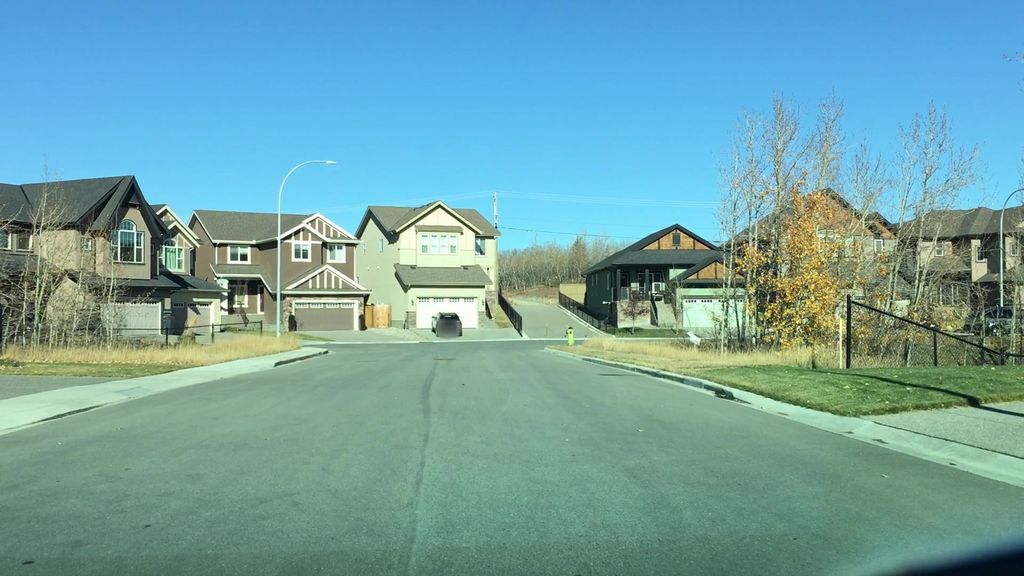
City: calgary